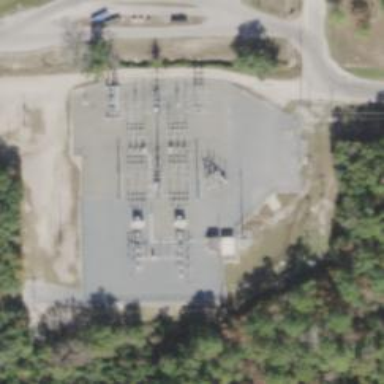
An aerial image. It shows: Switch for power supply.